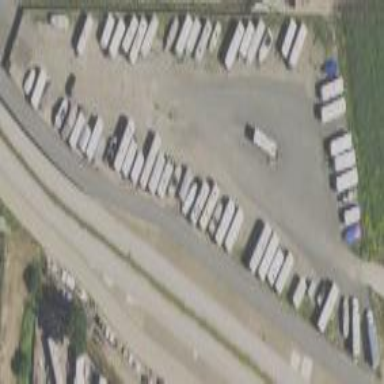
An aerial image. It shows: Storage rental shop.